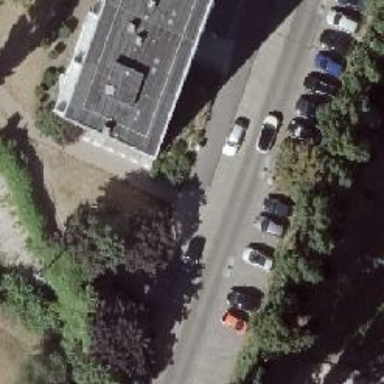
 and parallel parking on the left side with street side parking on the right."